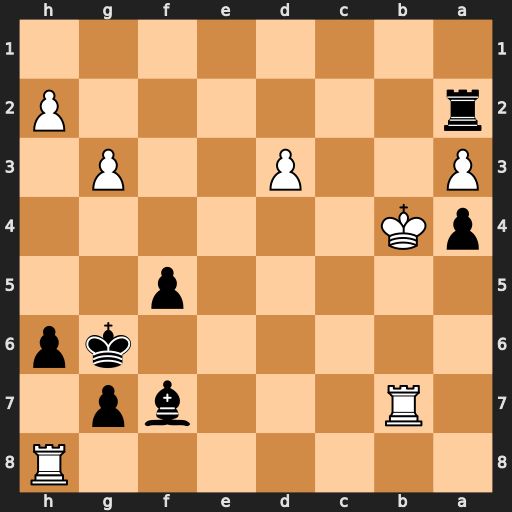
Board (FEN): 7R/1R3bp1/6kp/5p2/pK6/P2P2P1/r6P/8
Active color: b
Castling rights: -
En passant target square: -
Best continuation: Rb2+ Kc5 Rxb7